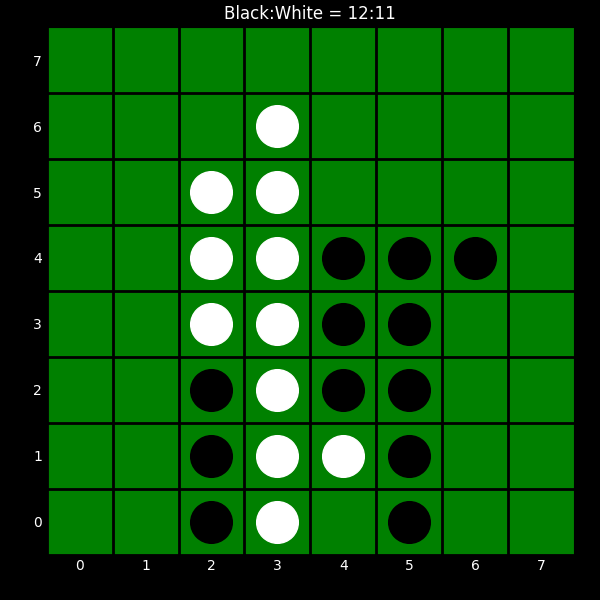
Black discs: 12
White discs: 11